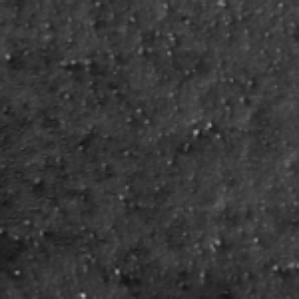
Label: frost